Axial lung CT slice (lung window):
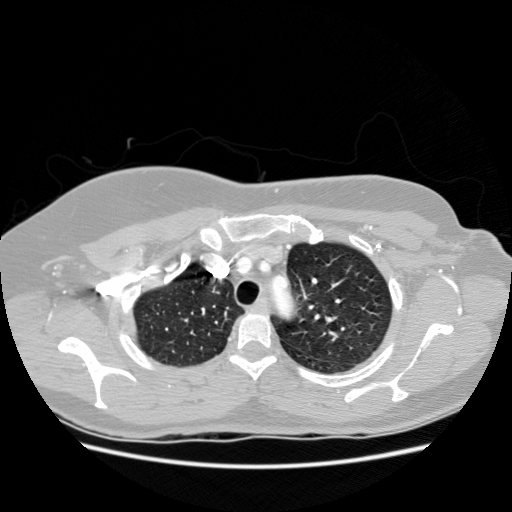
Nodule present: no